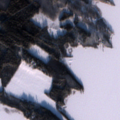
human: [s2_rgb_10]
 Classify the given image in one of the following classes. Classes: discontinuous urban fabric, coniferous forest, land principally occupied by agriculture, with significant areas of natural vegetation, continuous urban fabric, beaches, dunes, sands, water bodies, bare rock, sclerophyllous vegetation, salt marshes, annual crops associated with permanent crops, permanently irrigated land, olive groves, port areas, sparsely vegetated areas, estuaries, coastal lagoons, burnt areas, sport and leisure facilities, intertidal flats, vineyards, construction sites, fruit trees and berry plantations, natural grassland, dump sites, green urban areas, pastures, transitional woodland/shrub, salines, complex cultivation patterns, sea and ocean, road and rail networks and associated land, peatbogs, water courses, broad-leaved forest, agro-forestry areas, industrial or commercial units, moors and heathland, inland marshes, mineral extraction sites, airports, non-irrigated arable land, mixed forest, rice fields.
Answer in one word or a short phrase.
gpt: broad-leaved forest, mixed forest, water bodies